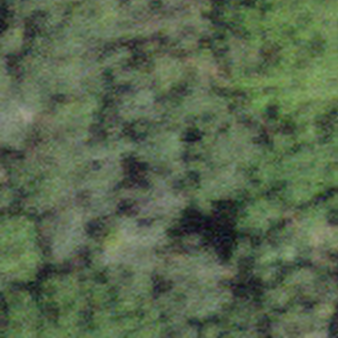
Label: other